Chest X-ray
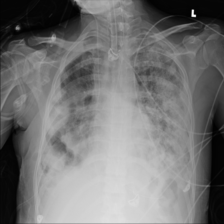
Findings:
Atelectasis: negative
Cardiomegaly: negative
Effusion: negative
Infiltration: negative
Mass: negative
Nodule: negative
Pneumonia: negative
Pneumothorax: positive
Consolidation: negative
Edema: negative
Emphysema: negative
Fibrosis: negative
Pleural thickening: negative
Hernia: negative